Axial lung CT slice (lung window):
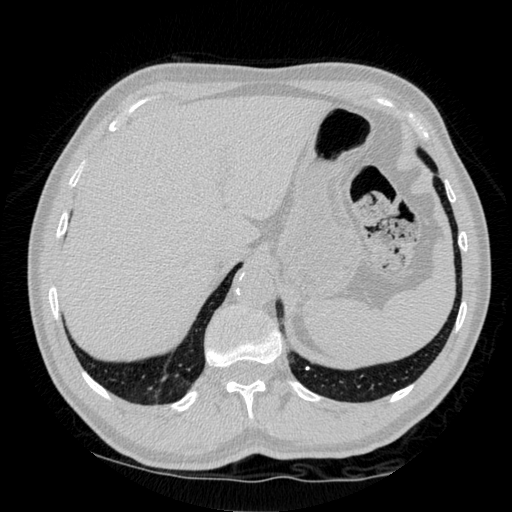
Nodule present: no